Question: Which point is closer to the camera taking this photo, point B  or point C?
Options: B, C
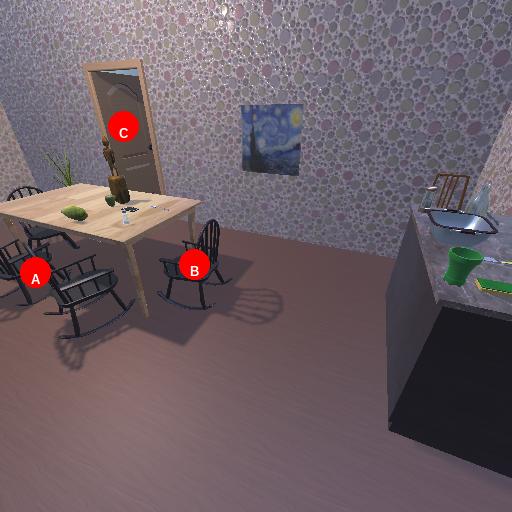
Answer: B